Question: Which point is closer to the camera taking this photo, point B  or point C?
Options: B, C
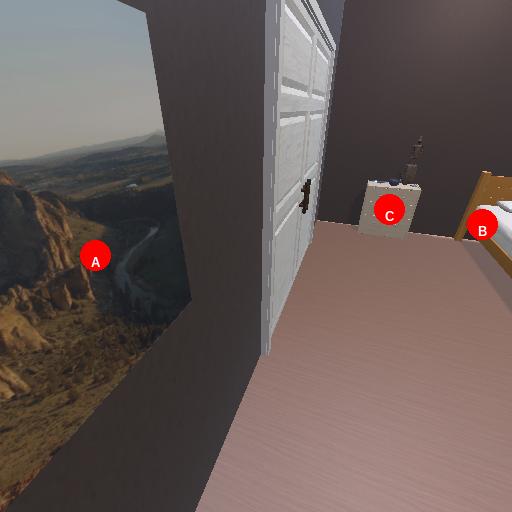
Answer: B